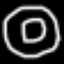
Label: donut